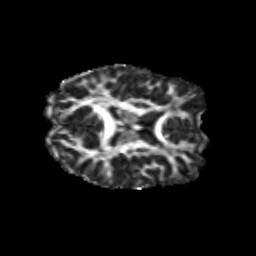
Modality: FA
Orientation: axial
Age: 21
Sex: male
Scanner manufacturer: siemens
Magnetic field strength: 3 T
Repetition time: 3.5 s
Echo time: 0.113 s